Interaction volume radius: 5 \u00c5
Interaction volume height: 20 \u00c5
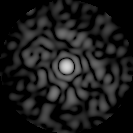
Disorder parameter: 0.7718